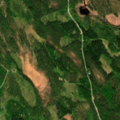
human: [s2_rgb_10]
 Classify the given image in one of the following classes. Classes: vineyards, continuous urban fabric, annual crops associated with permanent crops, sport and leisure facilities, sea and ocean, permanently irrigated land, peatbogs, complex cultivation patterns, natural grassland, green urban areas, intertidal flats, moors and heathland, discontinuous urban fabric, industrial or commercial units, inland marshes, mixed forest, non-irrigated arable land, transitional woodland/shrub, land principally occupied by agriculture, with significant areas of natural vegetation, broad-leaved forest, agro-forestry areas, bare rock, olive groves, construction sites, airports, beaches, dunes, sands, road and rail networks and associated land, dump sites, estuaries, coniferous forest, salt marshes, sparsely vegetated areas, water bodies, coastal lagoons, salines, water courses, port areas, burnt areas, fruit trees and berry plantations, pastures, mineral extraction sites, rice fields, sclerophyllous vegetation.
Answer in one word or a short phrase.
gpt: coniferous forest, mixed forest, transitional woodland/shrub